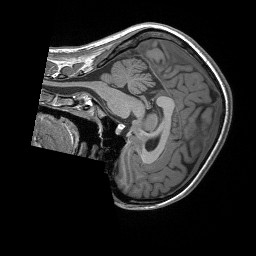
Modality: T1w
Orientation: sagittal
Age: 22
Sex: female
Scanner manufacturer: siemens
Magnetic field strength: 3 T
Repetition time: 1.56 s
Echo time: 0.00207 s